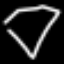
Label: diamond